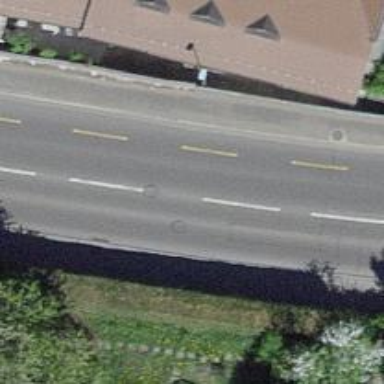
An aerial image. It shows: Secondary road with asphalt surface. There are sidewalks on both sides and advisory cycle lane.